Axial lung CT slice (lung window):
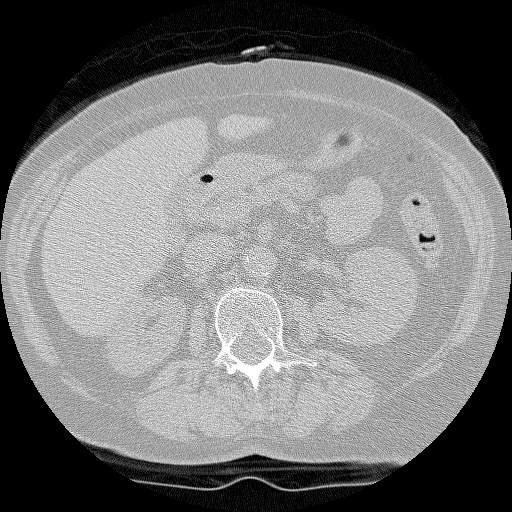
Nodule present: no